Question: I created a custom dialog but I got an unexpected result.
The final appearance of the dialog is:

As you can see, my custom dialog is shown with a kind of padding in both top and bottom of the dialog, and I don't code it to do this...
The code is the next:
'''
@Override
protected Dialog onCreateDialog(int id){
LayoutInflater inflater = (LayoutInflater)this.getSystemService(Context.LAYOUT_INFLATER_SERVICE);
View newAsig = inflater.inflate(R.layout.nuevaasignatura_act, null);
//Also, down here I tried to shape the dialog by setting a functional resource, but
//the stroke should be blue, not grey.
RelativeLayout re = (RelativeLayout)newAsig.findViewById(R.id.layoutCrearAsig1);
re.setBackgroundResource(R.drawable.borde);
Typeface tf = Typeface.createFromAsset(getAssets(), "Roboto-Light.ttf");
ImageView ico = (ImageView)newAsig.findViewById(R.id.ivicono);
ico.setBackgroundResource(R.drawable.colorprincipal);
LinearLayout ly = (LinearLayout)newAsig.findViewById(R.id.layoutCrearAsig2);
ly.setBackgroundColor(Color.rgb(214, 217, 224));
TextView txt = (TextView)newAsig.findViewById(R.id.textviewnuevaasig);
txt.setTypeface(tf);
TextView txt1 = (TextView)newAsig.findViewById(R.id.textViewCarpeta);
txt1.setTypeface(tf);
txt1.setBackgroundResource(R.drawable.colorprincipal);
Button btn = (Button)newAsig.findViewById(R.id.buttonCrearAsig);
btn.setTypeface(tf);
switch (id){
case 0:
return new AlertDialog.Builder(this)
.setView(newAsig).create();
}return null;
'''
And the XML file...
'''
<RelativeLayout xmlns:android="http://schemas.android.com/apk/res/android"
android:layout_width="match_parent"
android:layout_height="wrap_content"
android:id="@+id/layoutCrearAsig1">
<ImageView
android:id="@+id/ivicono"
android:layout_width="50dp"
android:layout_height="50dp"
android:paddingLeft="4dp"
android:background="@color/DarkGray"
android:contentDescription="Icono ClassMarks"
android:layout_alignParentTop="true"
android:layout_alignParentLeft="true"
android:src="@drawable/icono_cm" />
<TextView
android:id="@+id/textViewCarpeta"
android:layout_width="match_parent"
android:layout_height="50dp"
android:layout_toRightOf="@id/ivicono"
android:background="@color/DarkGray"
android:clickable="true"
android:gravity="center"
android:text="Carpeta"
android:textAppearance="?android:attr/textAppearanceLarge" />
<LinearLayout
android:id="@+id/layoutCrearAsig2"
android:layout_width="match_parent"
android:layout_height="wrap_content"
android:layout_below="@id/ivicono"
android:orientation="vertical">
<TextView
android:id="@+id/textviewnuevaasig"
android:layout_width="wrap_content"
android:layout_height="wrap_content"
android:layout_gravity="center_horizontal"
android:layout_marginTop="20dp"
android:text="Crear nueva asignatura"
android:textSize="20sp" />
<EditText
android:id="@+id/edittextAsig"
android:layout_width="wrap_content"
android:layout_height="wrap_content"
android:ems="10"
android:layout_gravity="center_horizontal"
android:layout_marginTop="20dp" >
</EditText>
<Button
android:id="@+id/buttonCrearAsig"
android:layout_width="wrap_content"
android:layout_height="wrap_content"
android:layout_gravity="center_horizontal"
android:layout_marginTop="20dp"
android:layout_marginBottom="20dp"
android:paddingLeft="10dp"
android:paddingRight="10dp"
android:textSize="20sp"
android:text="Crear"/>
</LinearLayout>
</RelativeLayout>
'''
I hope you can help me. Thanks!
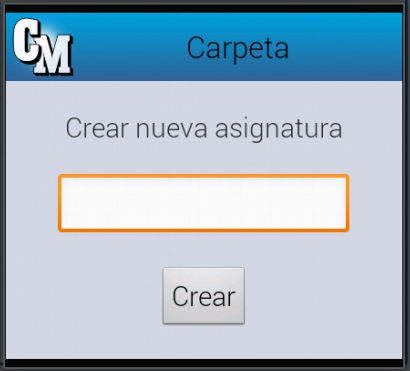
Answer: The idea is 'AlertDialog' always has '5dp' top and bottom padding.
Try something like this:
'''
AlertDialog dialog = new AlertDialog.Builder(this).create();
dialog.setView(newAsig, 0, 0, 0, 0);
'''